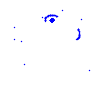
Particle: electron